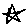
Label: star